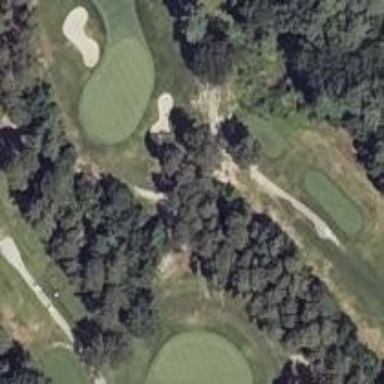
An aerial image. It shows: Path designated for golf carts.